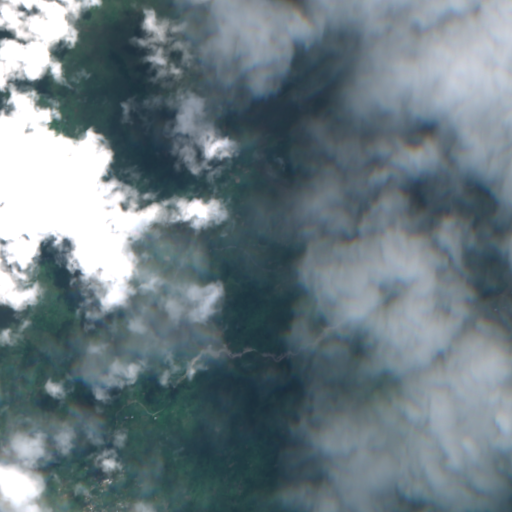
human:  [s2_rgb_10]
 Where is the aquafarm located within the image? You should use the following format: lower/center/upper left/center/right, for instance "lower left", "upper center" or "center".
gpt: The aquafarm is located in the center right of the image.
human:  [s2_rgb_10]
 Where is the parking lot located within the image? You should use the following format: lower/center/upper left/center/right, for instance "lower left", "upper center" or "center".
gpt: The parking lot is located in the center right of the image.
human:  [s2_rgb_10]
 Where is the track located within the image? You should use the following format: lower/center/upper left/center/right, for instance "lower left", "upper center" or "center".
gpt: There is no track in the image.